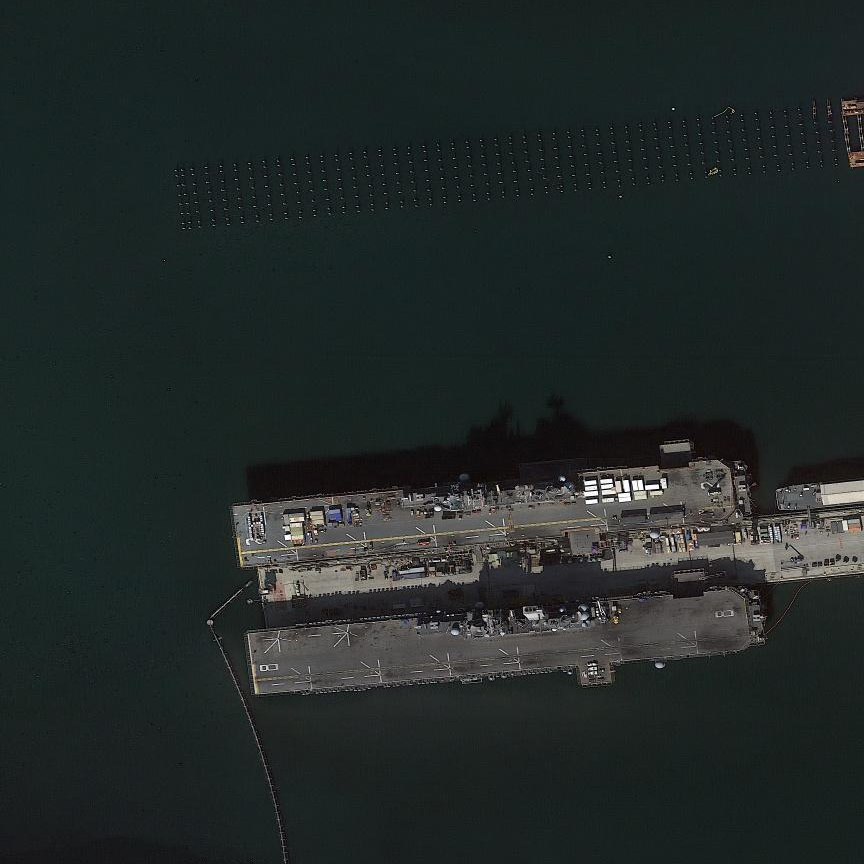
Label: Wasp-class_assault_ship